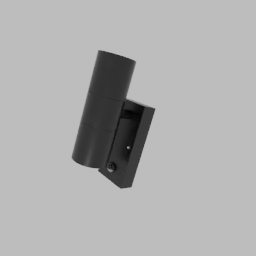
Label: lighting